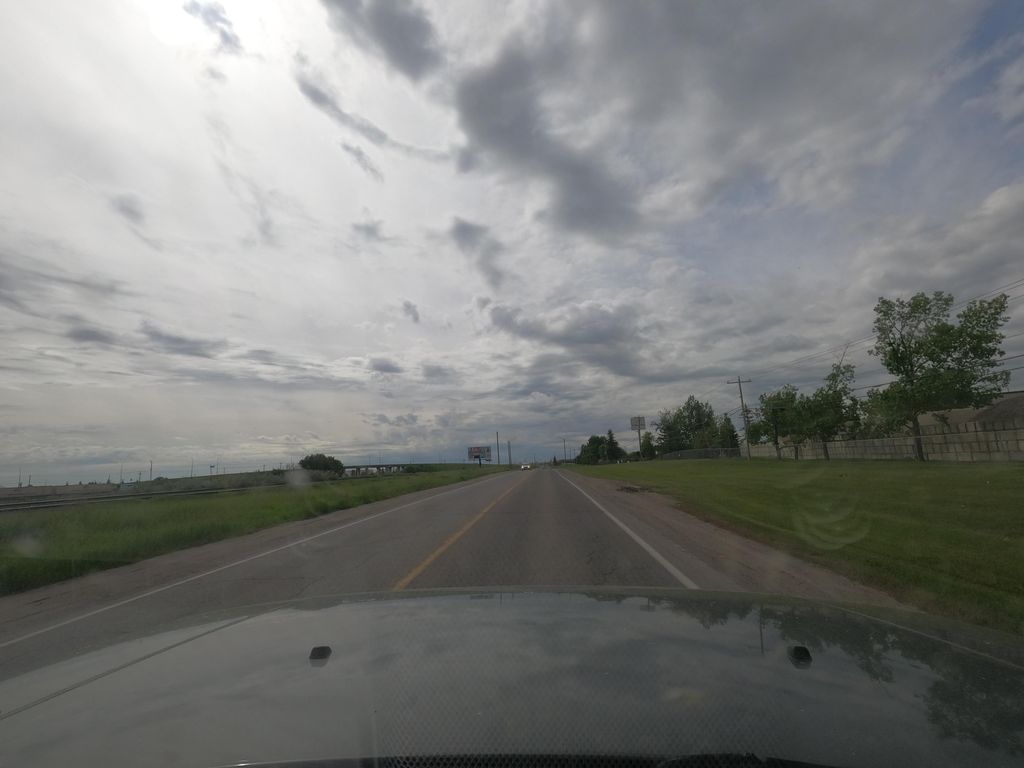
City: calgary